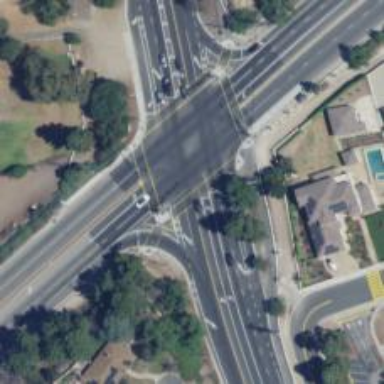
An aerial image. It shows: Marked crossing on the road.